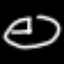
Label: clock